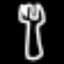
Label: fork